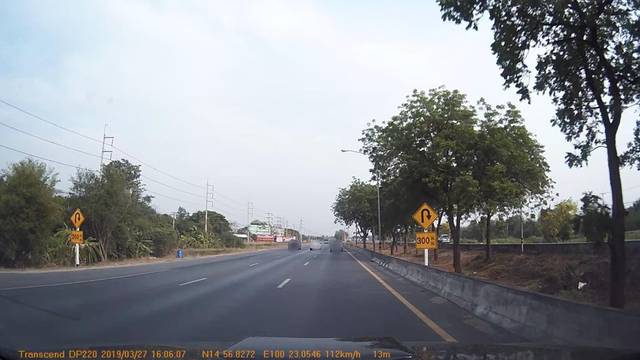
Region: Thailand
Coordinates: 14.947, 100.384